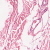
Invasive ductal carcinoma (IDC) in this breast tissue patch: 0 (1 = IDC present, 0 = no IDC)